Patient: sex F, age 69
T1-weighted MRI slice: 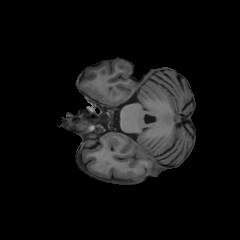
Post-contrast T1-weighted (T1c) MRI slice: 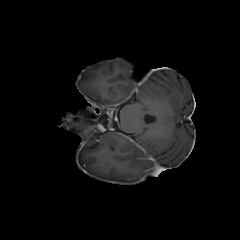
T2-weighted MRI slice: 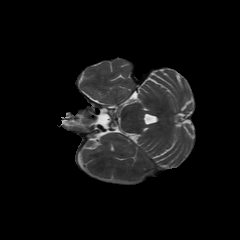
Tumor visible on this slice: no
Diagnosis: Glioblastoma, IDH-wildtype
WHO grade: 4